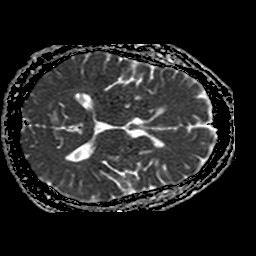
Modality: ADC
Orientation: axial
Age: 45
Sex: male
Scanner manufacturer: philips
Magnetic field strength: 1.5 T
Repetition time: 3.505 s
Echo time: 0.09255 s